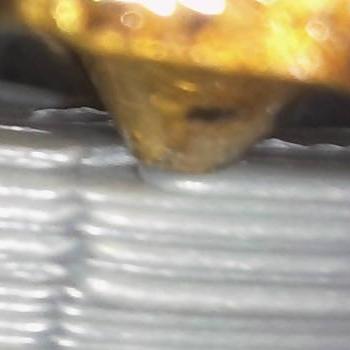
Flow rate: 235%